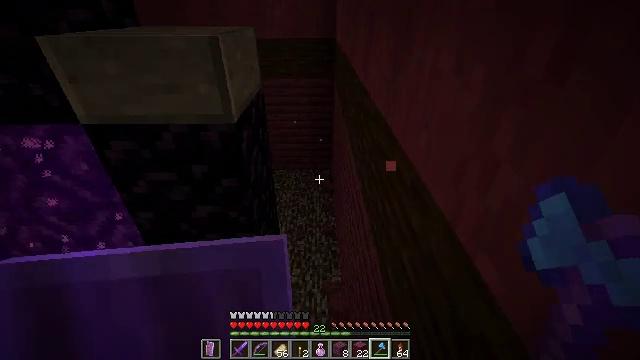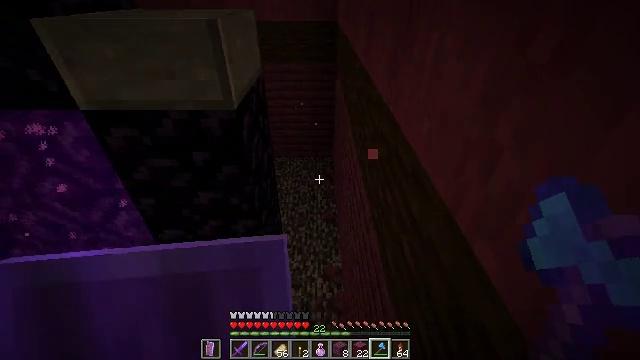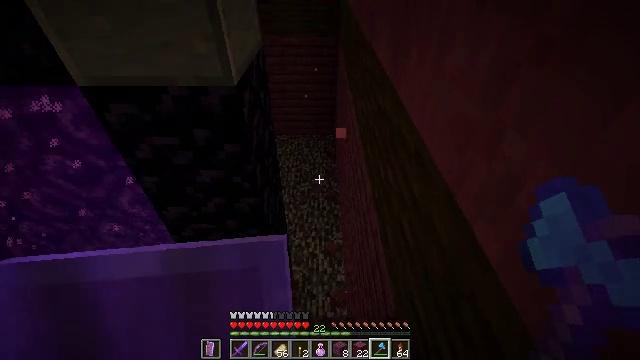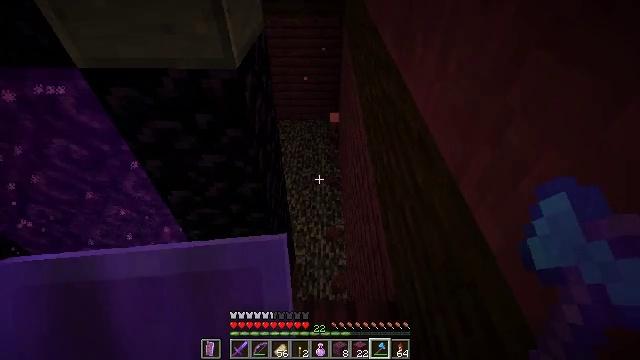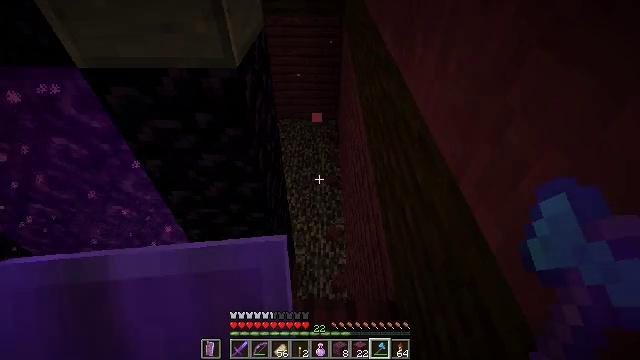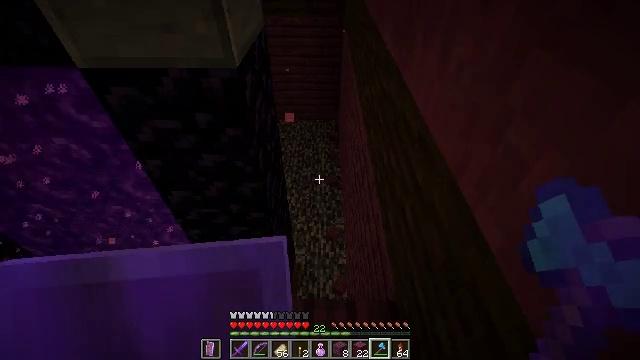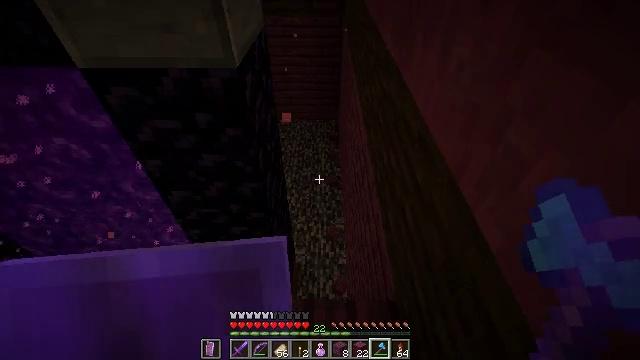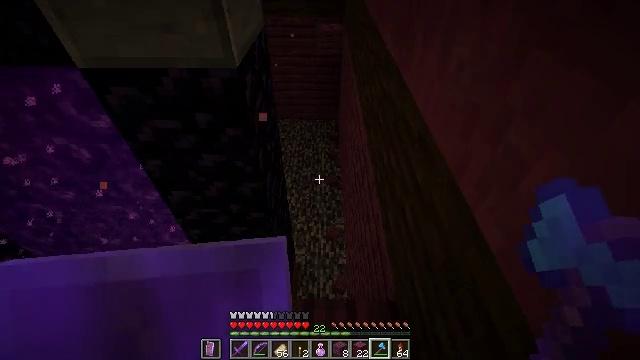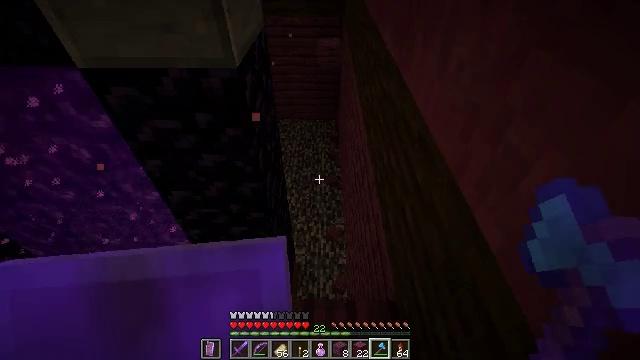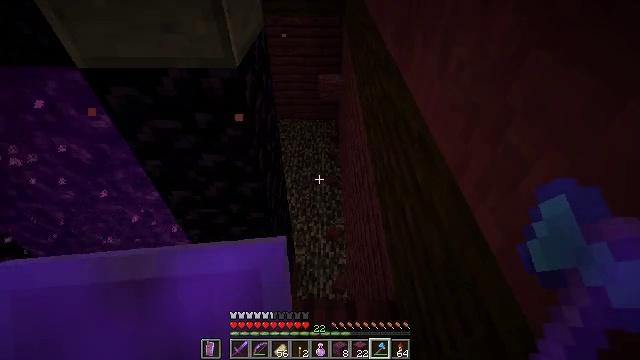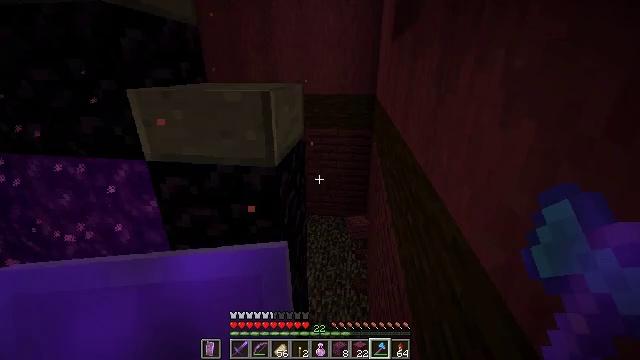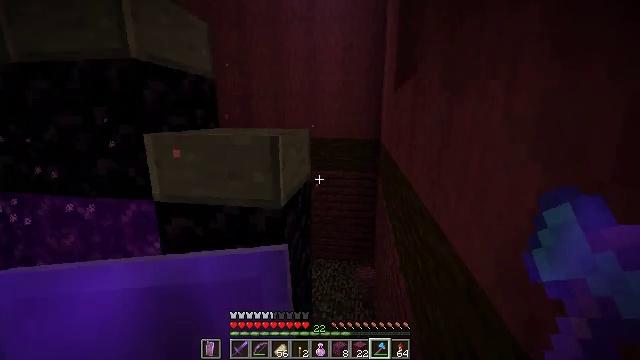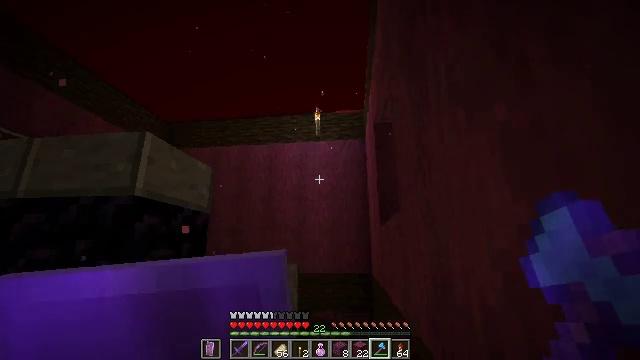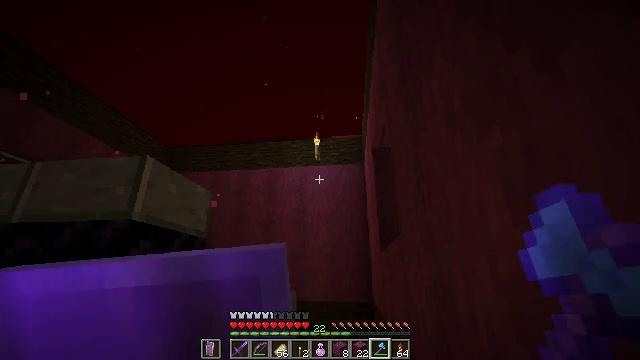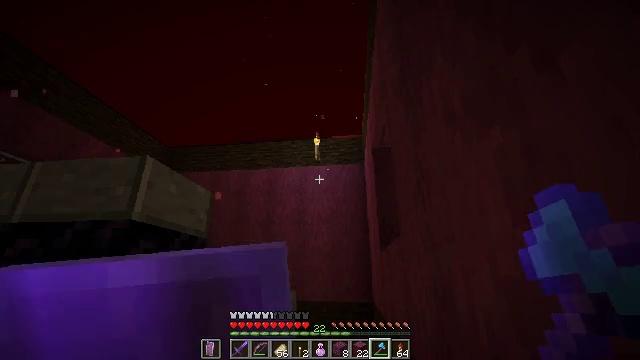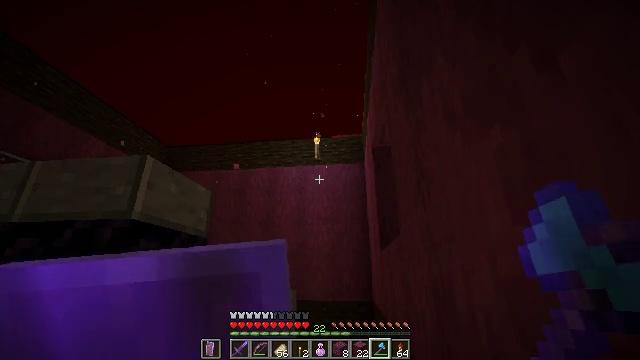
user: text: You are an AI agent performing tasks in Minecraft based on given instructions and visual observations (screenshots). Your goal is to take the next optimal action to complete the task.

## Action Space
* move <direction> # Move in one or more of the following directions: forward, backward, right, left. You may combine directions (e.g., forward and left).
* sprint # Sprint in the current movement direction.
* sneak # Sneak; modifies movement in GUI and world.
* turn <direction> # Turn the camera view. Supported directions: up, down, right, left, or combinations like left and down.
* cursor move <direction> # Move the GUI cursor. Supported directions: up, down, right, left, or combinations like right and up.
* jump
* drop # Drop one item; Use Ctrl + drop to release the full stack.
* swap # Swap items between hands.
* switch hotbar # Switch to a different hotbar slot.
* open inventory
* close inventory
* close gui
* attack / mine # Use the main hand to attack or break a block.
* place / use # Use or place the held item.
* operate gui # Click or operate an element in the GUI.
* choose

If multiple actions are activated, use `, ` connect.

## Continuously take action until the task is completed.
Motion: motion action
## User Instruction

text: Collect crimson planks from the environment.
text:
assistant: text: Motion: turn down
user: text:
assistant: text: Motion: turn down
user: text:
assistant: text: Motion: turn down
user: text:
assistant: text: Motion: no_op
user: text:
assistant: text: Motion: no_op
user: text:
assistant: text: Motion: no_op
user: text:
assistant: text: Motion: no_op
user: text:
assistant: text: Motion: no_op
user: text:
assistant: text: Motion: no_op
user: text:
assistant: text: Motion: turn left and up
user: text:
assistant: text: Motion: turn left and up
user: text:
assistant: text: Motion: turn right and up
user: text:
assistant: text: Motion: turn up
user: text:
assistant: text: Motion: no_op
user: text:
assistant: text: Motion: no_op
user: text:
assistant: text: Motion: no_op
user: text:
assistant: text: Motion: no_op
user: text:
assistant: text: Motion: no_op
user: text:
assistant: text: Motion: no_op
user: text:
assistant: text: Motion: no_op
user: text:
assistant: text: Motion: no_op
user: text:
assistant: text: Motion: no_op
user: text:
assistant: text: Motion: no_op
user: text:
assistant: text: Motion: no_op
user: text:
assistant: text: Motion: no_op
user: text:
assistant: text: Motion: no_op
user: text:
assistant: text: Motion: no_op
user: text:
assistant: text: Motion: no_op
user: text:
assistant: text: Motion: no_op
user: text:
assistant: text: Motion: no_op